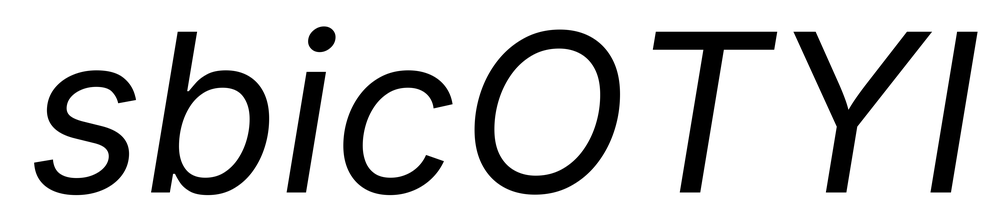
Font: Inter-Italic_Italic